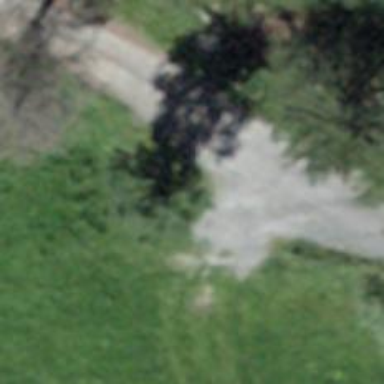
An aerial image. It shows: Bench for seating.